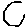
Label: hexagon